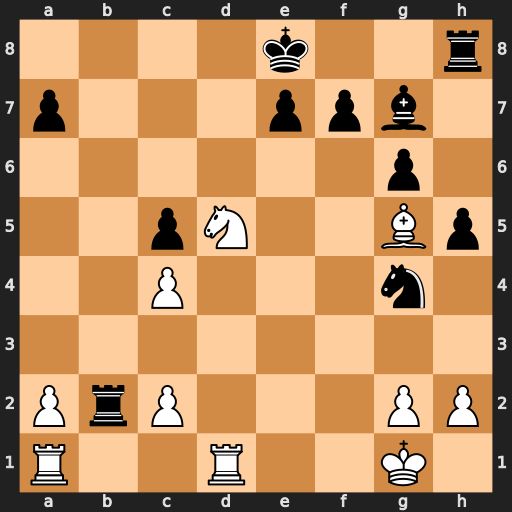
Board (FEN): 4k2r/p3ppb1/6p1/2pN2Bp/2P3n1/8/PrP3PP/R2R2K1
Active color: w
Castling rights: k
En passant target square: -
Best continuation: Nc7+ Kf8 Rd8#